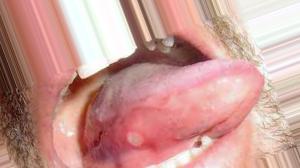
Condition: Mouth Ulcer